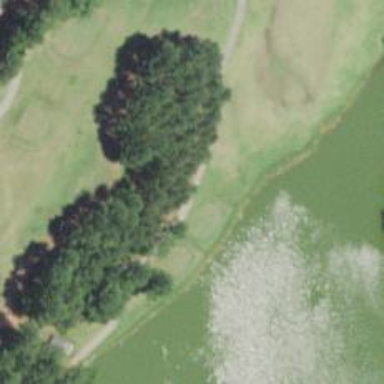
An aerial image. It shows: Path used for both walking and golf.